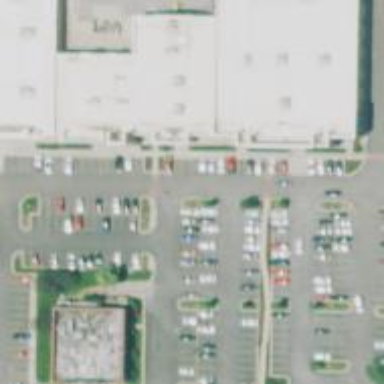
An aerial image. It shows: Parking space is available.